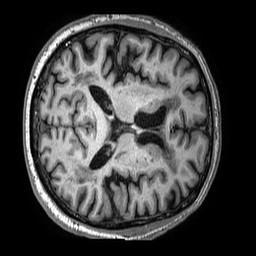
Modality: T1w
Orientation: axial
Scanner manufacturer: philips
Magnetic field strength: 3 T
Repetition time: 0.006578 s
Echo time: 0.002954 s